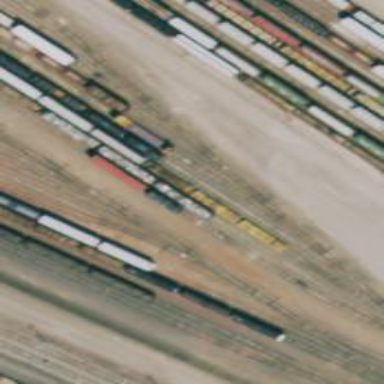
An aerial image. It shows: Railway siding for service.